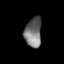
Tissue: lung
Cell type: Fibroblasts
Senescence score: 0.5577
Nuclear area (px): 494
Mean DAPI intensity: 114.632